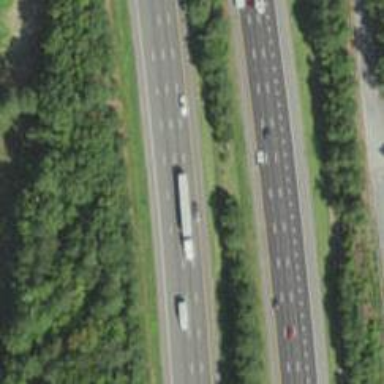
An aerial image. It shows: View of motorway.